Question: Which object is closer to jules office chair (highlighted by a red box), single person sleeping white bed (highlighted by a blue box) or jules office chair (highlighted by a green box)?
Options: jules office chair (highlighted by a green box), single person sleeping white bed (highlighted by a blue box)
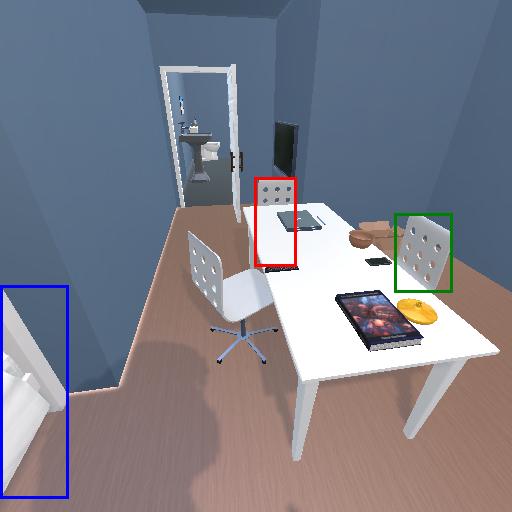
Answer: jules office chair (highlighted by a green box)